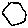
Label: hexagon